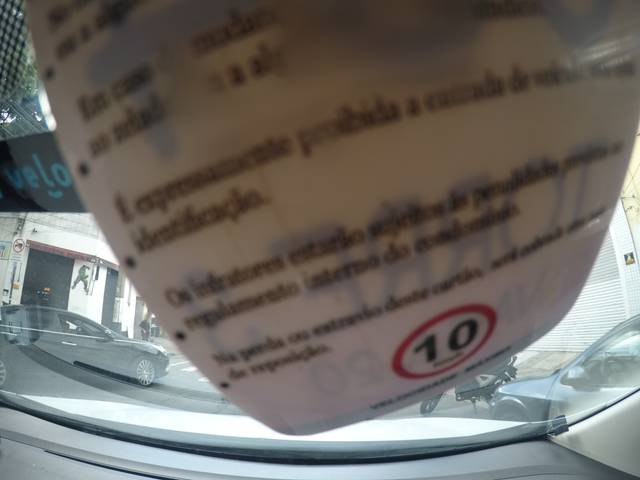
Region: Brazil
Coordinates: -23.54, -46.598